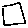
Label: square